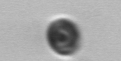
Label: Dinophyceae